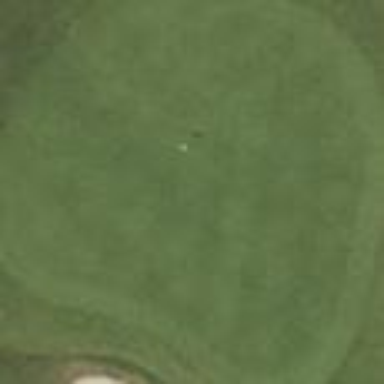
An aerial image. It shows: Golf green.